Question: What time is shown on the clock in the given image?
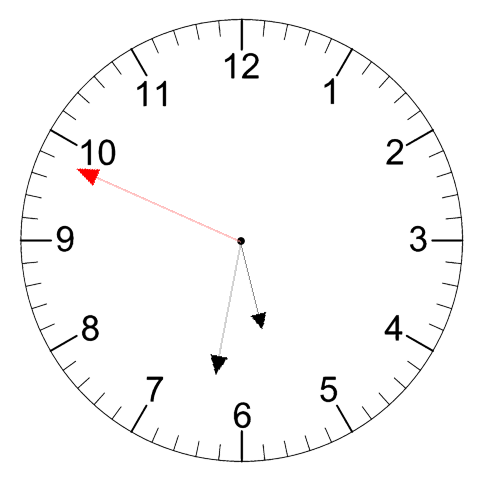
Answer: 05:31:49